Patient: sex M, age 71
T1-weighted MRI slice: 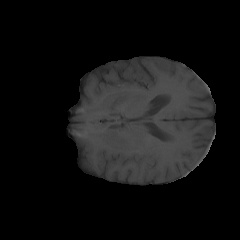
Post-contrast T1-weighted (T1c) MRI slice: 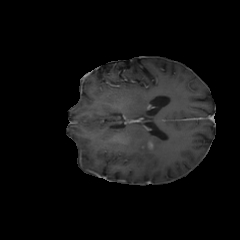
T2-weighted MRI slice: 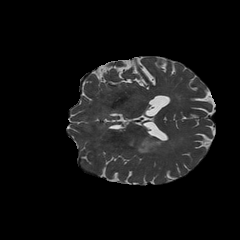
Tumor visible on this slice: yes
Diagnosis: Glioblastoma, IDH-wildtype
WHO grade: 4